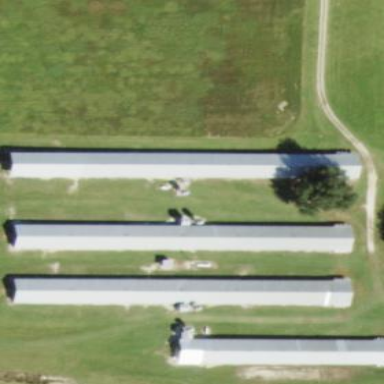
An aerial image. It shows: Poultry farmyard.